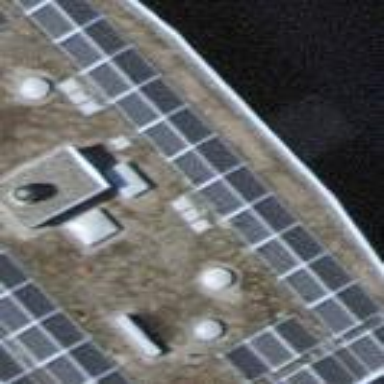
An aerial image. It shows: Solar power generator using photovoltaic method with solar photovoltaic panel types.